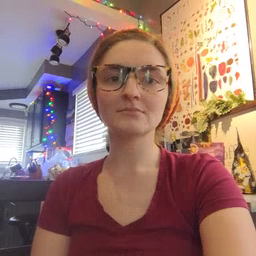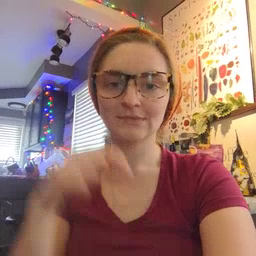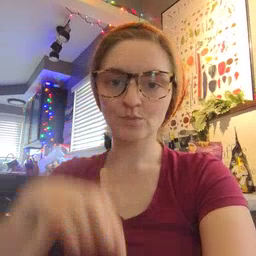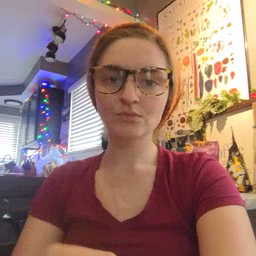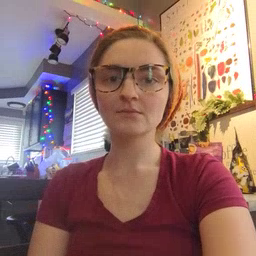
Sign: down